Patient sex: M
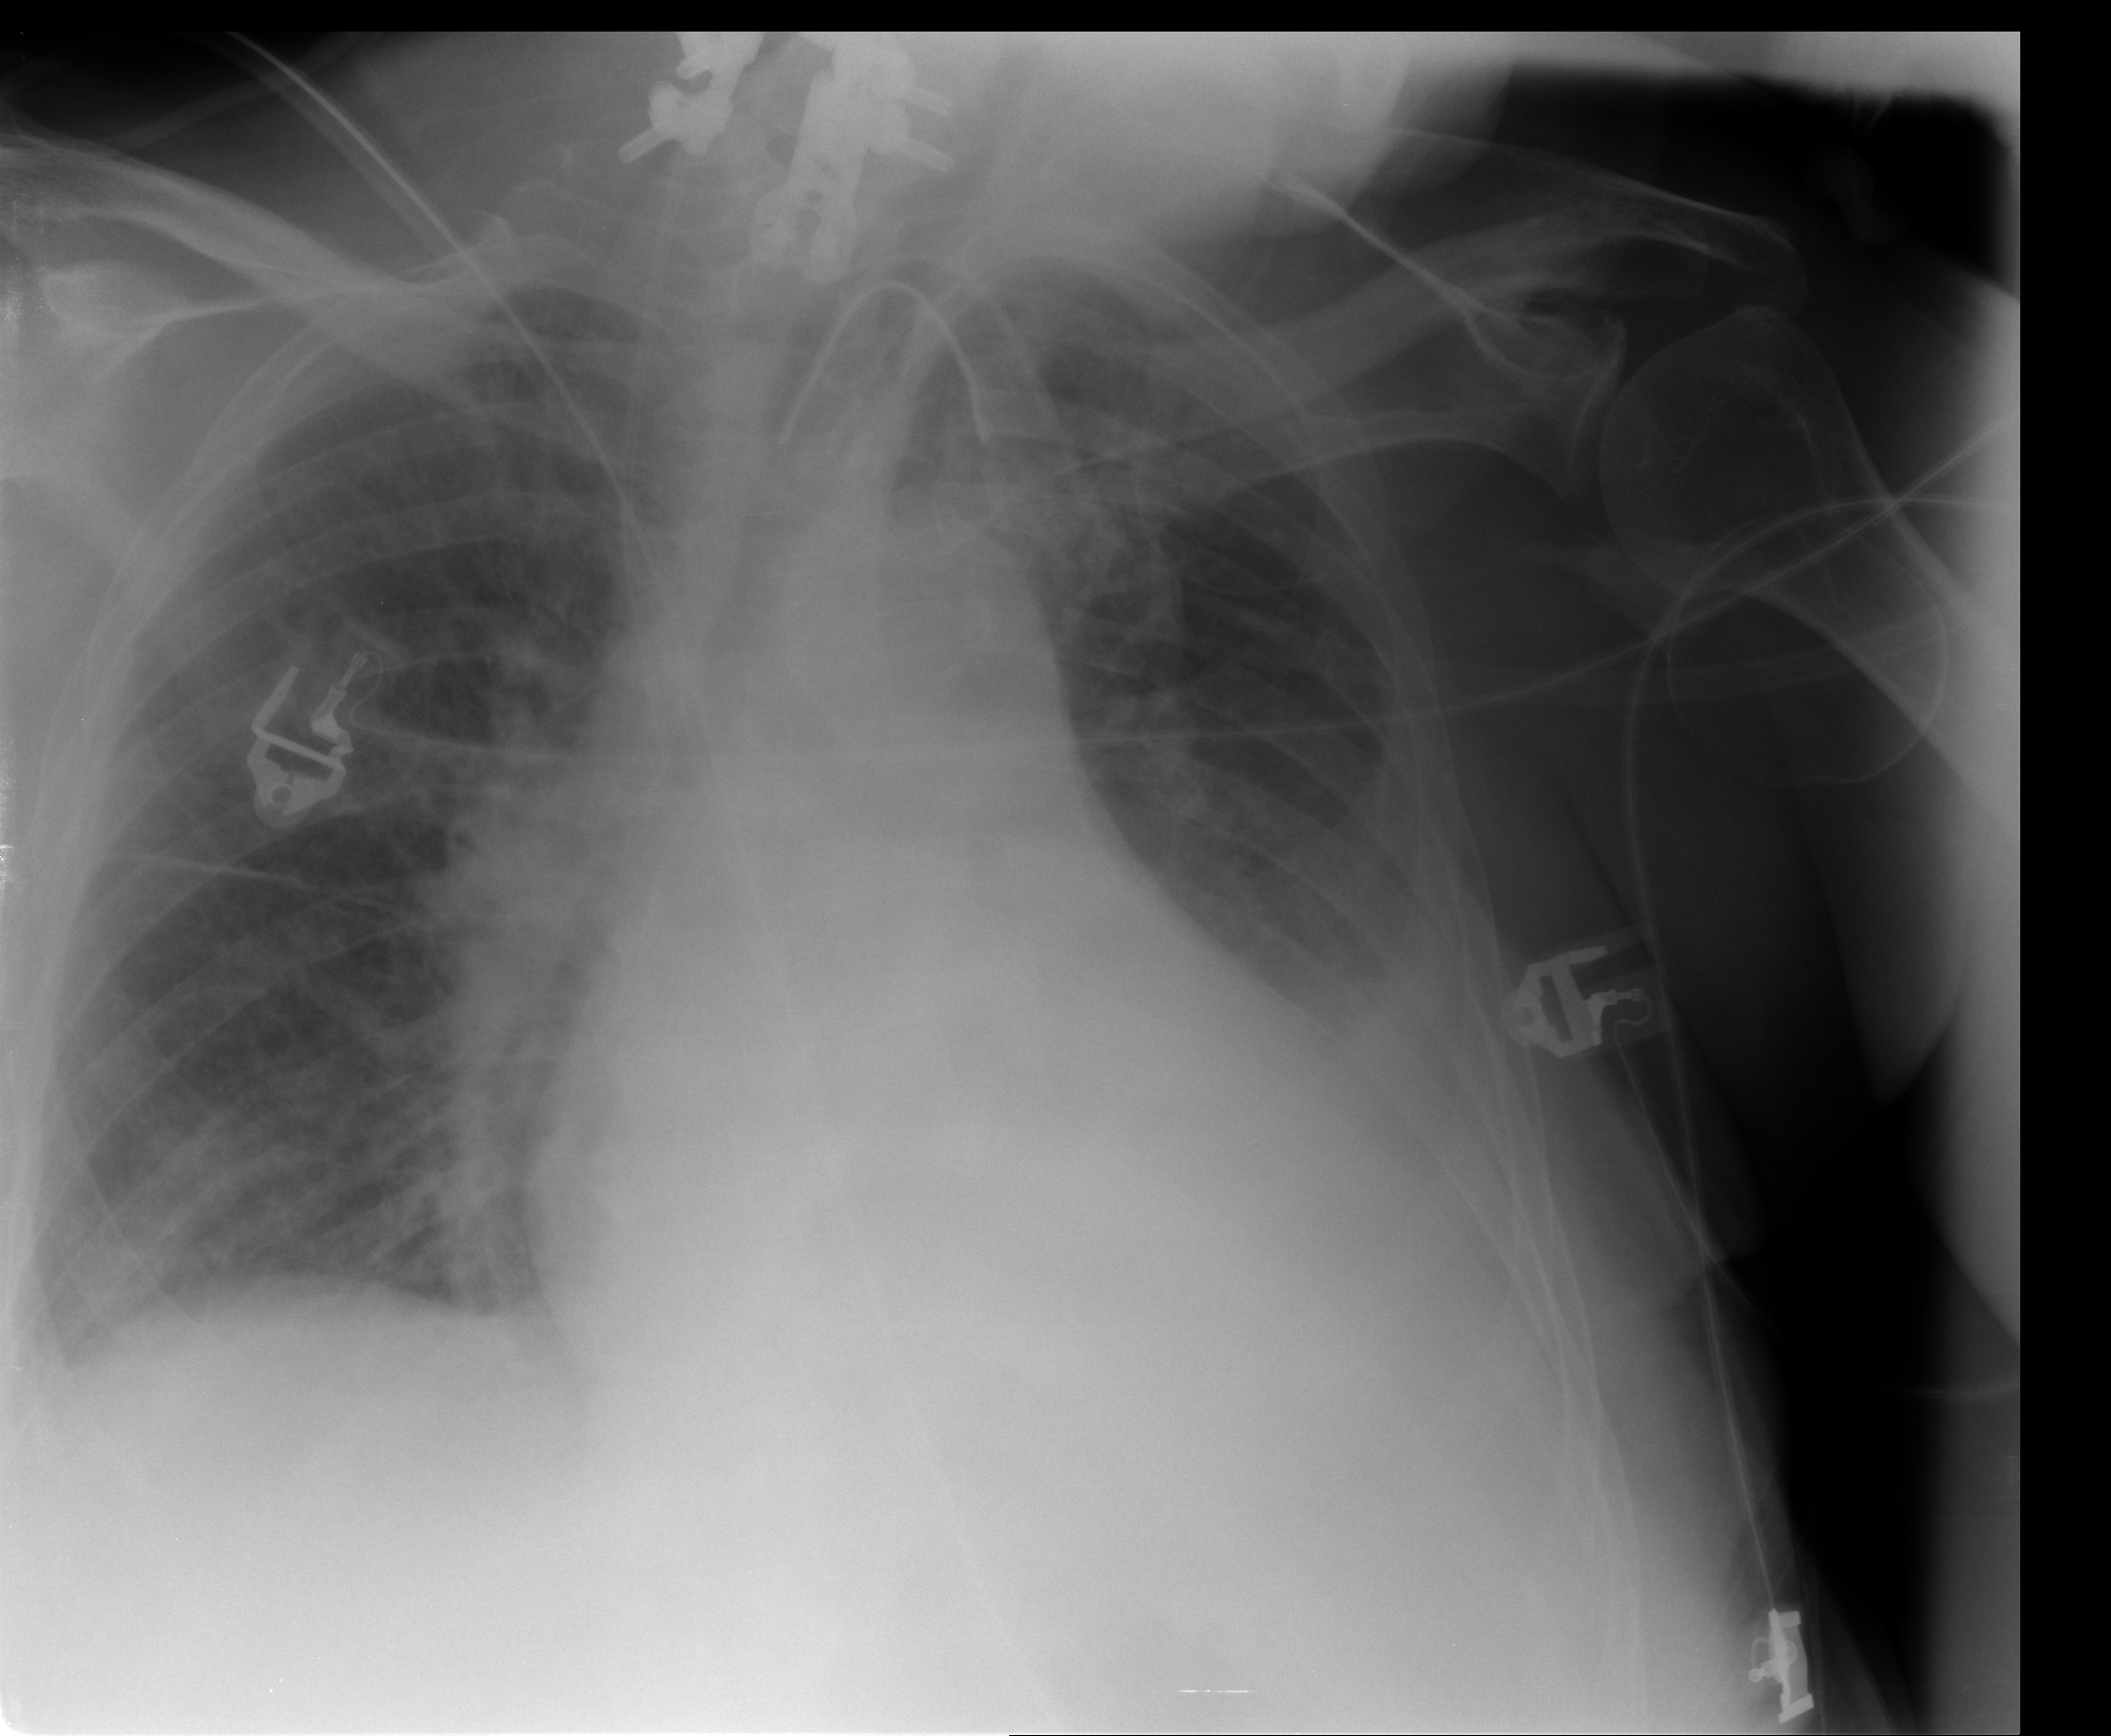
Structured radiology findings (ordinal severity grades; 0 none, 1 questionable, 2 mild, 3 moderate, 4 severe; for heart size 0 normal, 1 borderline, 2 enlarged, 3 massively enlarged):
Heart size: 0
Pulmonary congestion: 2
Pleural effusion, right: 1
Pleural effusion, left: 2
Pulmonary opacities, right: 0
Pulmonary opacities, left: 0
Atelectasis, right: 2
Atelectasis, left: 2